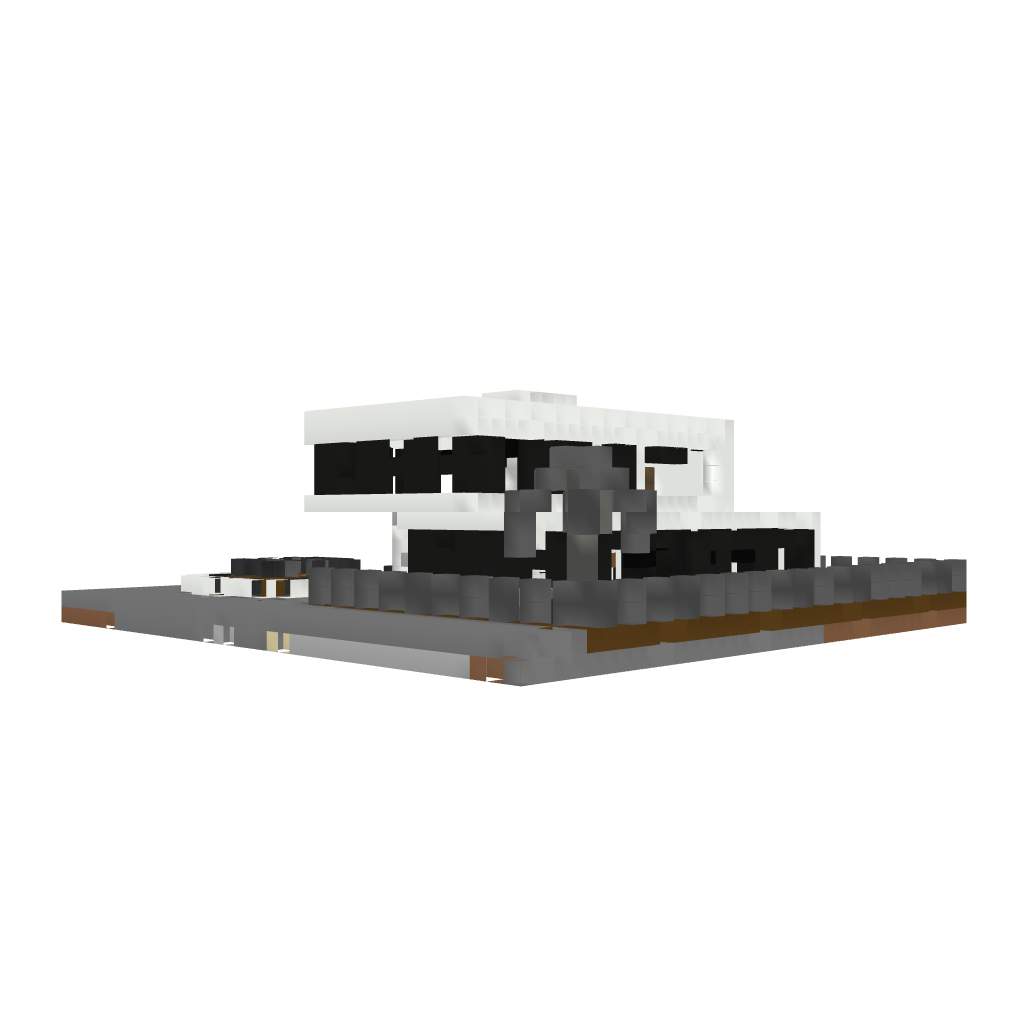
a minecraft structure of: Modern house